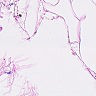
Metastatic tissue present: no